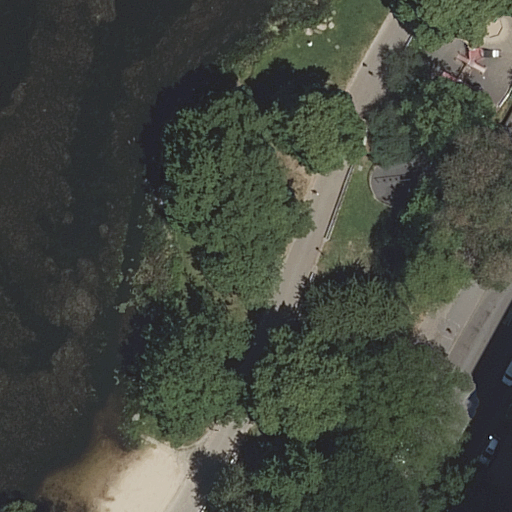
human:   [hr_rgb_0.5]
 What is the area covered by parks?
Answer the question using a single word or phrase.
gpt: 203m2

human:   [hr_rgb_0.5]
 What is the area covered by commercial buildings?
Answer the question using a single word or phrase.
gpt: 0m2

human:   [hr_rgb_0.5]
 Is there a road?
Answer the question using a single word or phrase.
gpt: yes

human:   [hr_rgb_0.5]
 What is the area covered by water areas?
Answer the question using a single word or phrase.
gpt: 3195m2

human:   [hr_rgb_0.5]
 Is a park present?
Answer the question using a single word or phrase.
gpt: yes

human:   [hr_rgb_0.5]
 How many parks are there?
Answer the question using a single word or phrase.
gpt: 1

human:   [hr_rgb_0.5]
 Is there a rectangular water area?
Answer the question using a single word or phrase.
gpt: no

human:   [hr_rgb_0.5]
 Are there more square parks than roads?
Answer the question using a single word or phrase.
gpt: no

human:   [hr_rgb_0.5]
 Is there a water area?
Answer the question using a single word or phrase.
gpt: yes

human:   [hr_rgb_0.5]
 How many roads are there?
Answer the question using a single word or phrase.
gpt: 2

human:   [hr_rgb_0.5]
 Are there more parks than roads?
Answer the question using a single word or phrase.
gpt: no

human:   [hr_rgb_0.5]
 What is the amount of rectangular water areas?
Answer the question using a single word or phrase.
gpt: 0

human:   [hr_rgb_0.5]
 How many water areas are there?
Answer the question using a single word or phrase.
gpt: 1

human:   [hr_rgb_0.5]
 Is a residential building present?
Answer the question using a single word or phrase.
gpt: no

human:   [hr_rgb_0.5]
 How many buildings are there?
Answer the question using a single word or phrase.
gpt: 0

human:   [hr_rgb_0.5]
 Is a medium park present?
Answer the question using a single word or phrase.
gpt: yes

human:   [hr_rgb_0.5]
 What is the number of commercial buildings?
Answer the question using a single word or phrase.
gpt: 0

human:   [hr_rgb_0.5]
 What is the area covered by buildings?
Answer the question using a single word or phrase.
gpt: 0m2

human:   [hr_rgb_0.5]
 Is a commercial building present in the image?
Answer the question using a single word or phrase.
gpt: no

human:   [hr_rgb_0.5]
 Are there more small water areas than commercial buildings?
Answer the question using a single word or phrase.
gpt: no

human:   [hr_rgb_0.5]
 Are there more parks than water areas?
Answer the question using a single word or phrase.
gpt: no

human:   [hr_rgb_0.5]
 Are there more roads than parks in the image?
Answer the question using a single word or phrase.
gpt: yes

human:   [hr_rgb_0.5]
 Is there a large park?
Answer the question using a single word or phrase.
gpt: no

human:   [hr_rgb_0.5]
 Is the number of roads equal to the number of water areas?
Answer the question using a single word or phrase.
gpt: no

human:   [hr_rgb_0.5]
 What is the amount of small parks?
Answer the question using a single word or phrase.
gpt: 0

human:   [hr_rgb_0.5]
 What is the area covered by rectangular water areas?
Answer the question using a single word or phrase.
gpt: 0m2

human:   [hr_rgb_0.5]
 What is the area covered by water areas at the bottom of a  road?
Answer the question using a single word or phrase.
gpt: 0m2

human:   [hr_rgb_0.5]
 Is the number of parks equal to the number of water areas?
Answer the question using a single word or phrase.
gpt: yes

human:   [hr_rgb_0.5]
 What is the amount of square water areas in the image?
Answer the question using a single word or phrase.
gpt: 0

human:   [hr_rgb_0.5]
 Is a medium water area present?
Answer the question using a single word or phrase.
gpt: no

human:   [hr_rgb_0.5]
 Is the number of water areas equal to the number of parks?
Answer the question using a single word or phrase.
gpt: yes

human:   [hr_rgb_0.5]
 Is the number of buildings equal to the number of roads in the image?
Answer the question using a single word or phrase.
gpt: no

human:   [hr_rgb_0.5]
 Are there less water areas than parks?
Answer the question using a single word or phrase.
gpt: no

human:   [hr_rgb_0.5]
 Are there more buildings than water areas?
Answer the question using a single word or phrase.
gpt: no

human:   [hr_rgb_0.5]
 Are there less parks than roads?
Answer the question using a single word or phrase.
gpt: yes

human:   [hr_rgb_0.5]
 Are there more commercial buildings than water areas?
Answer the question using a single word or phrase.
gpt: no

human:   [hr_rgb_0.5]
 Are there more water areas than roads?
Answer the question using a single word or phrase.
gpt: no

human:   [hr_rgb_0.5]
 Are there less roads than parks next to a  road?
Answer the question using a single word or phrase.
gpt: no

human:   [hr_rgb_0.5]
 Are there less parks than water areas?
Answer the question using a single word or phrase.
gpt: no

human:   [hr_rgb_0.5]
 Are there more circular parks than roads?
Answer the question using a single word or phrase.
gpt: no

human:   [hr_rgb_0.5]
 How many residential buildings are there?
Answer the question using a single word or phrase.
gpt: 0

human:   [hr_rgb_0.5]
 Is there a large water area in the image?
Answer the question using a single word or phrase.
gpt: yes

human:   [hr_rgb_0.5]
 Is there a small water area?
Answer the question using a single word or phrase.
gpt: no

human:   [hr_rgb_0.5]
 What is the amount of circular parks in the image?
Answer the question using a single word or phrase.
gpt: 0

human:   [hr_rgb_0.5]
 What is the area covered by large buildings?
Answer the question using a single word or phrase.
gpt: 0m2

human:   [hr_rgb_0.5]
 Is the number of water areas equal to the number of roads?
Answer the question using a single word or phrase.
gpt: no

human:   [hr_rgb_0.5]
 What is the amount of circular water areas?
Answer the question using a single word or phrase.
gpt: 0

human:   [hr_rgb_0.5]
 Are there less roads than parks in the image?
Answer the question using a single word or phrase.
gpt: no

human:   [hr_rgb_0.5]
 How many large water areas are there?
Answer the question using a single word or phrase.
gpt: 1

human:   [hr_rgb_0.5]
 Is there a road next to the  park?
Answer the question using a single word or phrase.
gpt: yes

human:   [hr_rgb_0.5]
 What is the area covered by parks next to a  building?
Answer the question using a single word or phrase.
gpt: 0m2

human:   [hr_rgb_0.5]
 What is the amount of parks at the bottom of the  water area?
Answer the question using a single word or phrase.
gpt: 1

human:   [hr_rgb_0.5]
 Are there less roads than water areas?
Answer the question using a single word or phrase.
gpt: no

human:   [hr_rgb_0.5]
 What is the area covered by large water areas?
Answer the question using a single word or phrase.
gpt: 3195m2

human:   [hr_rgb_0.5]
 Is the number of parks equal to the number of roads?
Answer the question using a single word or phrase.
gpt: no

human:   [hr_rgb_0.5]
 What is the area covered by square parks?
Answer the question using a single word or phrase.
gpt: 0m2

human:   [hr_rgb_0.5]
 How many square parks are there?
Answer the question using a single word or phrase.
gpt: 0

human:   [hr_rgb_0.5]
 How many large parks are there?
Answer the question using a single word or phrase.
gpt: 0

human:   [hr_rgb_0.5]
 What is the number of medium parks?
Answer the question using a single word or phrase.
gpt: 1

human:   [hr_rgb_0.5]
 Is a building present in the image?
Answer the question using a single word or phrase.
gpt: no

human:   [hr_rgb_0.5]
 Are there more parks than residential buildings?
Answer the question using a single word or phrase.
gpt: yes

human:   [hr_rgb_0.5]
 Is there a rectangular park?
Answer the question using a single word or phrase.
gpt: yes

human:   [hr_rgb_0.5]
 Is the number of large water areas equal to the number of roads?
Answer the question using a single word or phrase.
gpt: no

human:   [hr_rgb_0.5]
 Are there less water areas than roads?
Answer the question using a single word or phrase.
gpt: yes